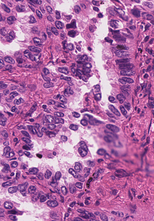
Tumor epithelial tissue: yes
Tumor-associated stroma tissue: yes
Normal tissue: no